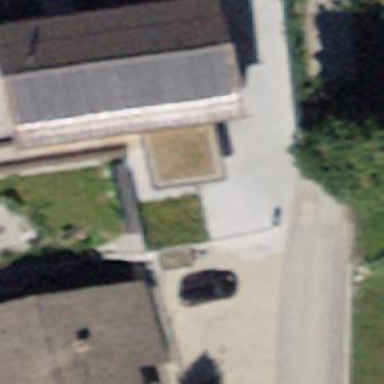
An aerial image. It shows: Detached building with gabled roof.